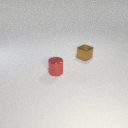
small red metal cylinder to the left of small brown metal cube